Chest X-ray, AP view. Patient: 48 years old, sex F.
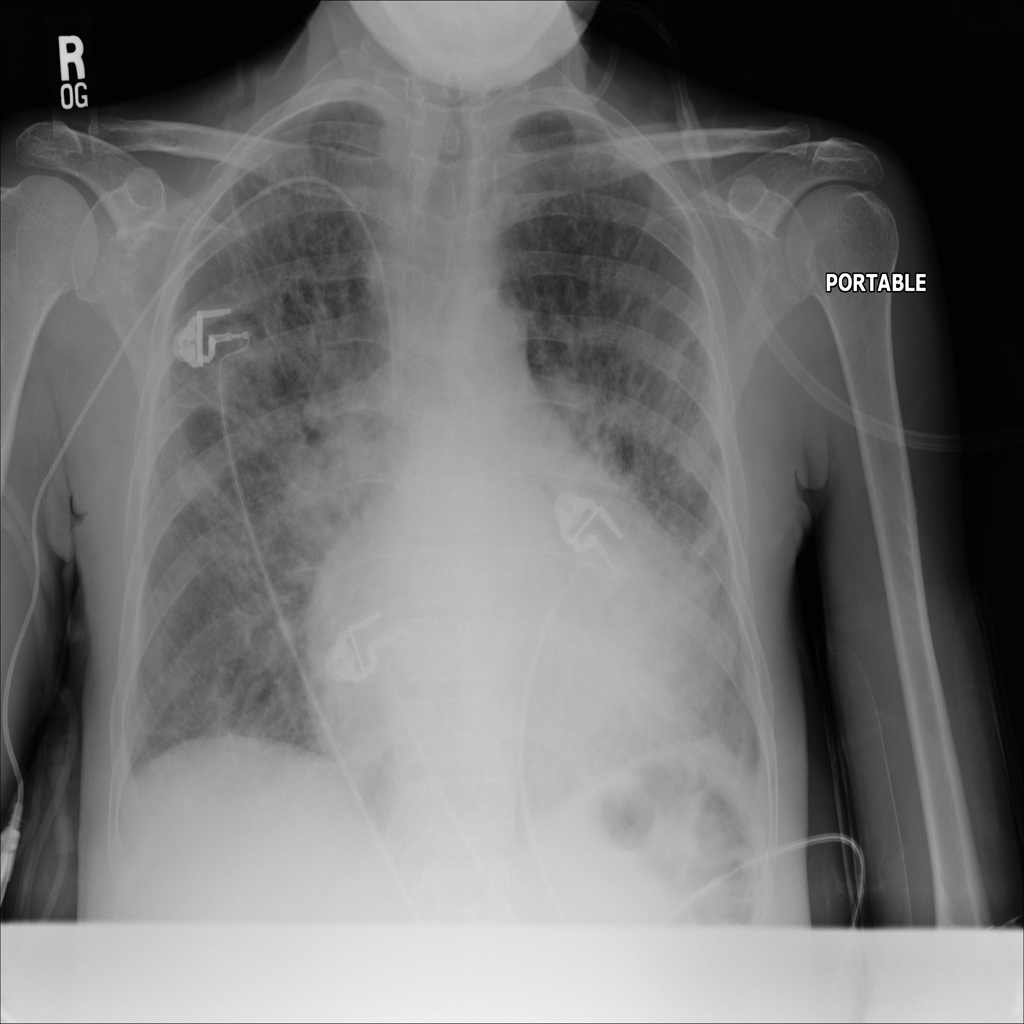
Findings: Cardiomegaly, Edema